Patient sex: M
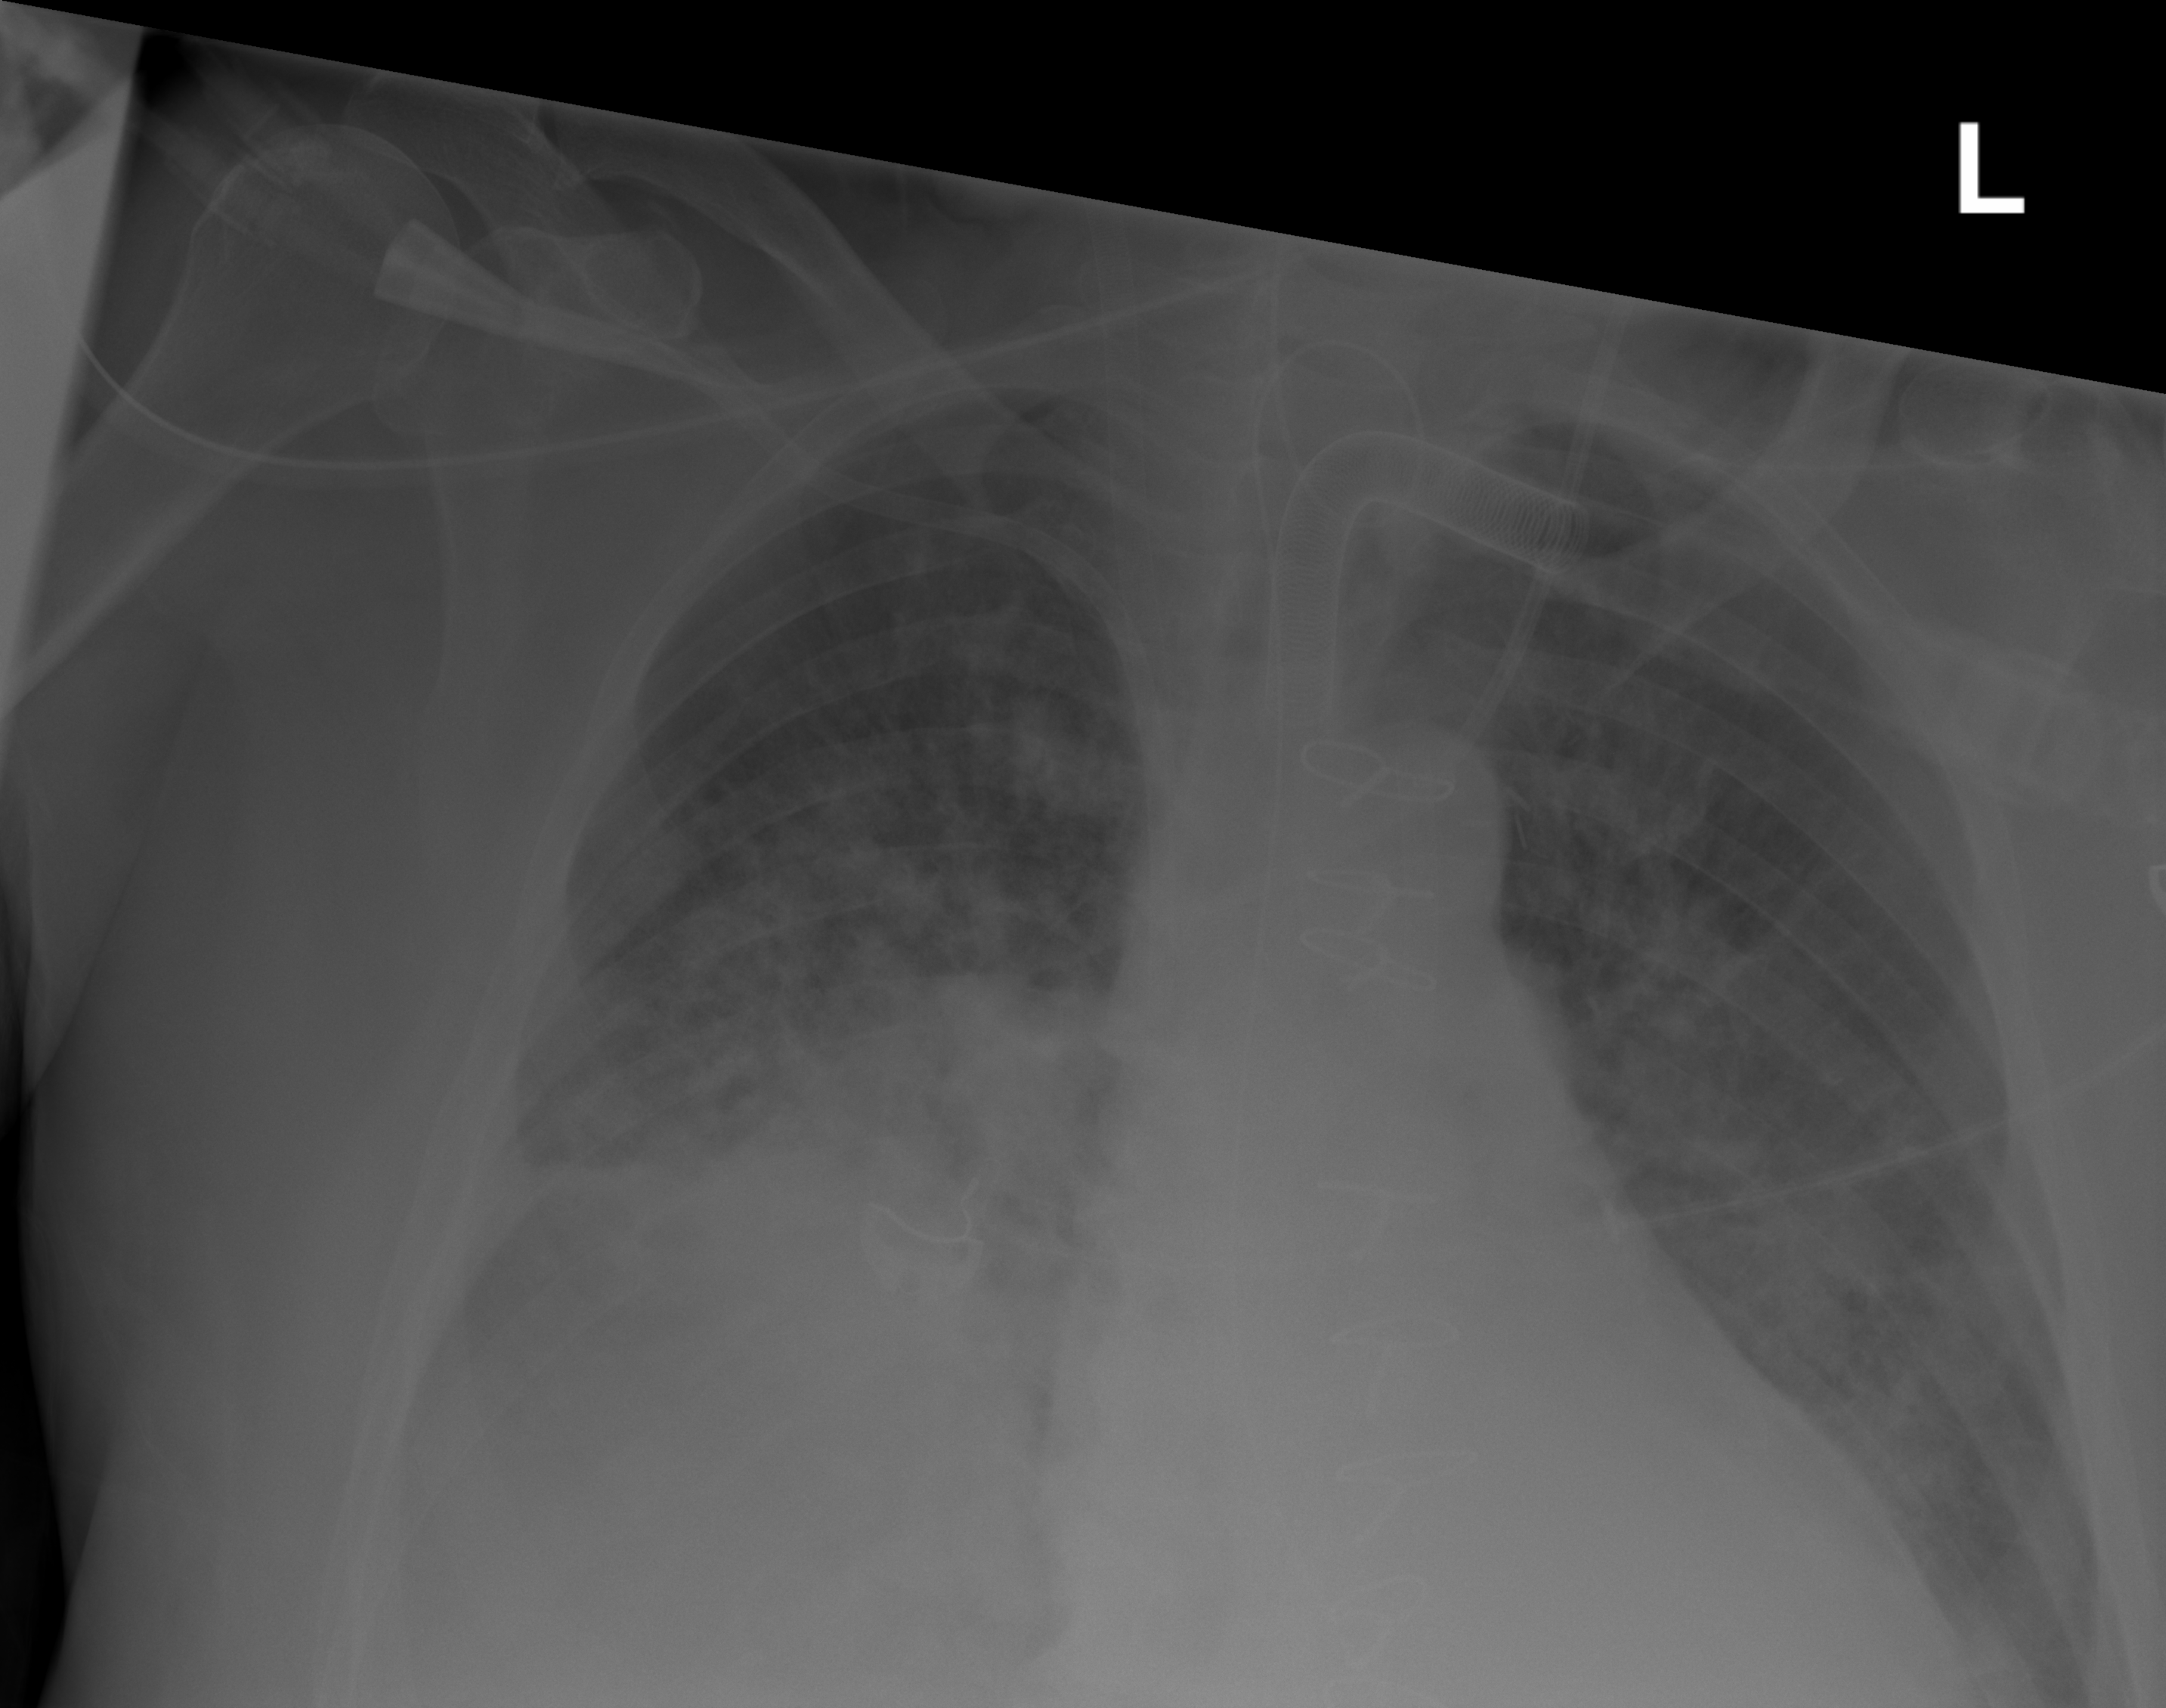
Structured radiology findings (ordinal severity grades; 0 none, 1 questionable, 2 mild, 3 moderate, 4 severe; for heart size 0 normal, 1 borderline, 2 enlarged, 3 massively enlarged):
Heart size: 0
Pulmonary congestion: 2
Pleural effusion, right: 0
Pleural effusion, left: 0
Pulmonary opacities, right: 3
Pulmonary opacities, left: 3
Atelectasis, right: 3
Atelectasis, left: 2